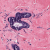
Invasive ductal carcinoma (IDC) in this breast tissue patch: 0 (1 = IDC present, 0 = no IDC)